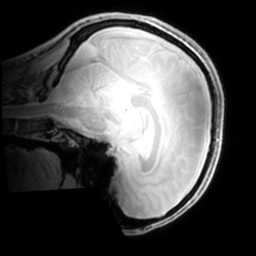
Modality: PDw
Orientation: sagittal
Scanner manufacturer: philips
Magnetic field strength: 7 T
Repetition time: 0.008 s
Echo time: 0.001974 s